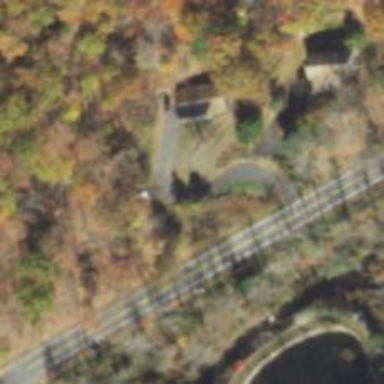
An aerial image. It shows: Driveway.